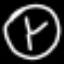
Label: clock